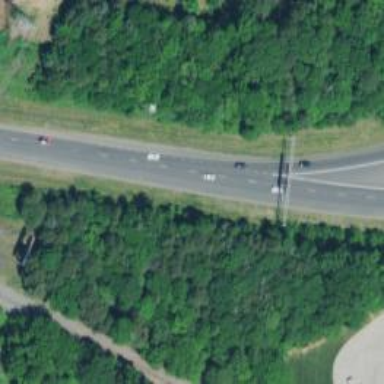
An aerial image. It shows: Motorway junction.